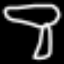
Label: mushroom